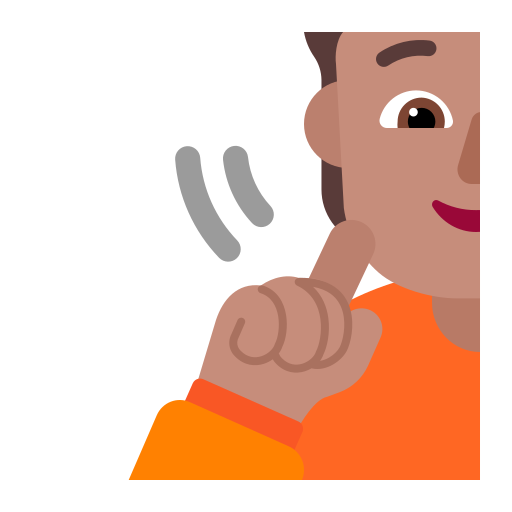
person deaf flat